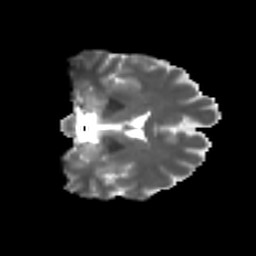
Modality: T2w
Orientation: coronal
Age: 33
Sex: female
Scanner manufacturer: ge
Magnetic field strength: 3 T
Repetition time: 7.8 s
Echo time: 0.0606 s